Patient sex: M
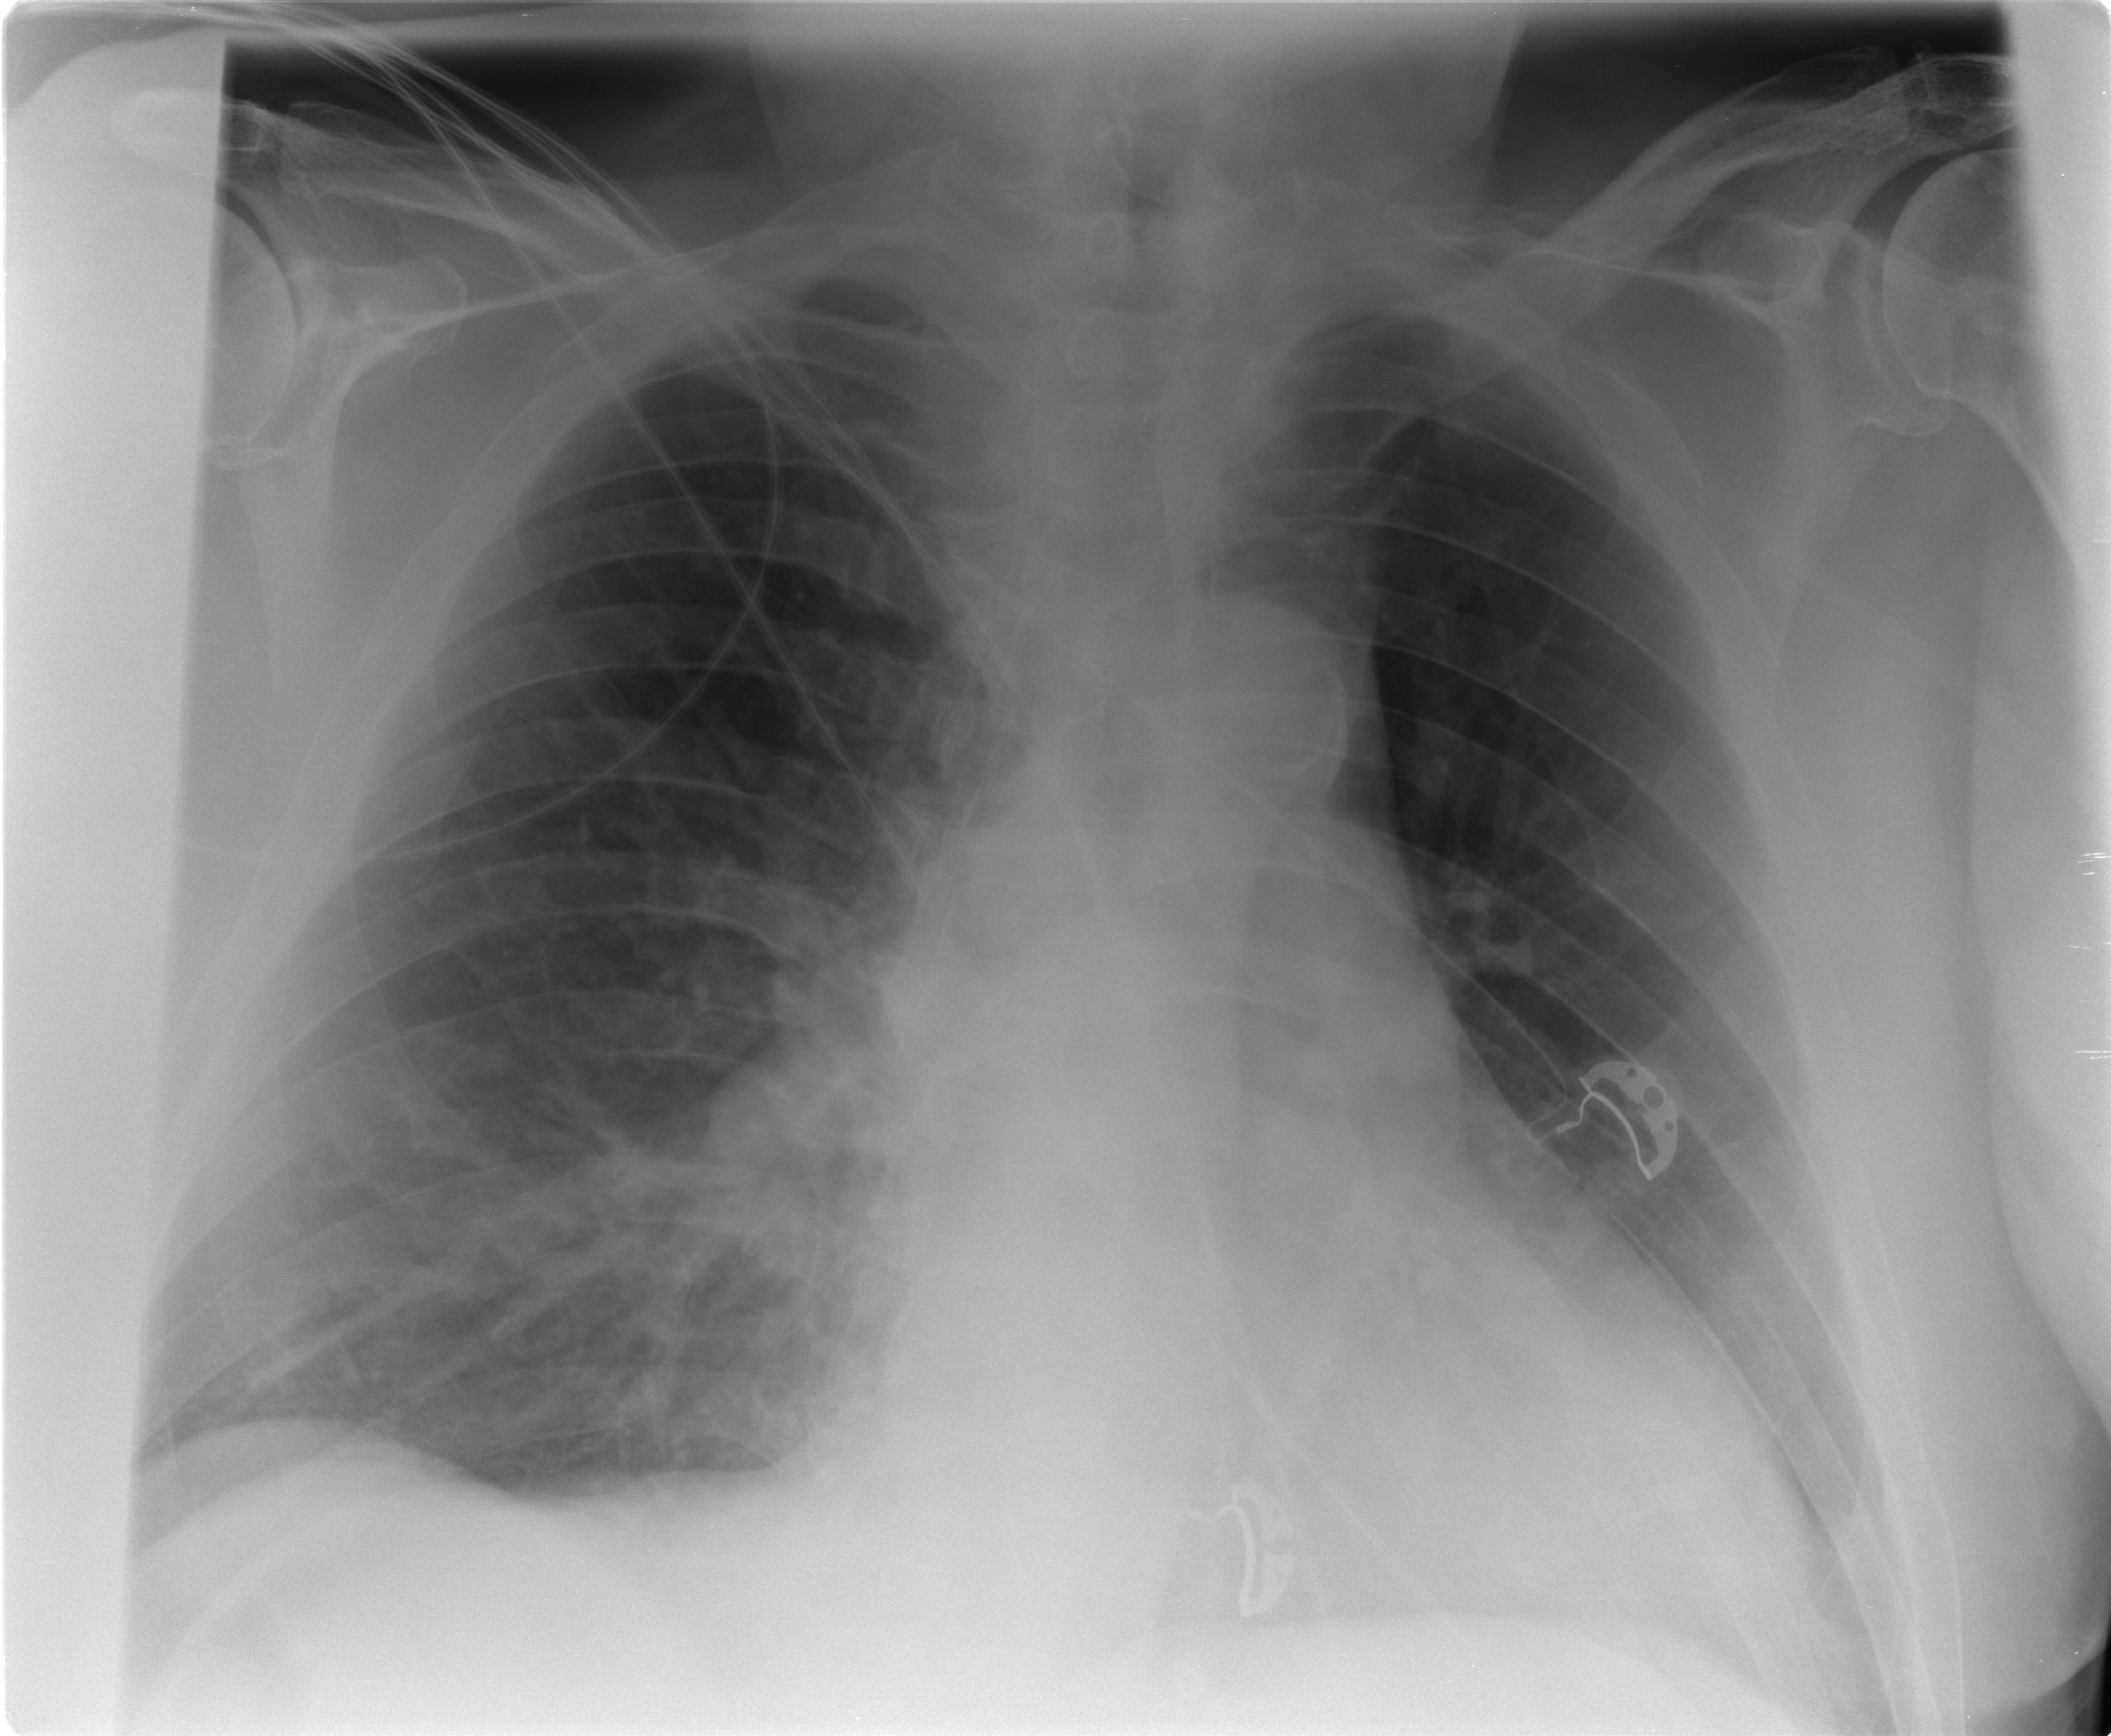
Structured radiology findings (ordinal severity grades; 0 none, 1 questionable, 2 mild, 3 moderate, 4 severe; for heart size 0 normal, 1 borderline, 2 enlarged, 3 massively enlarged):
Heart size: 2
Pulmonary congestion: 2
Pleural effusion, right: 0
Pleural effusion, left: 1
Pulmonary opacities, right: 2
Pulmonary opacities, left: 0
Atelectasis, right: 2
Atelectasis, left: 2